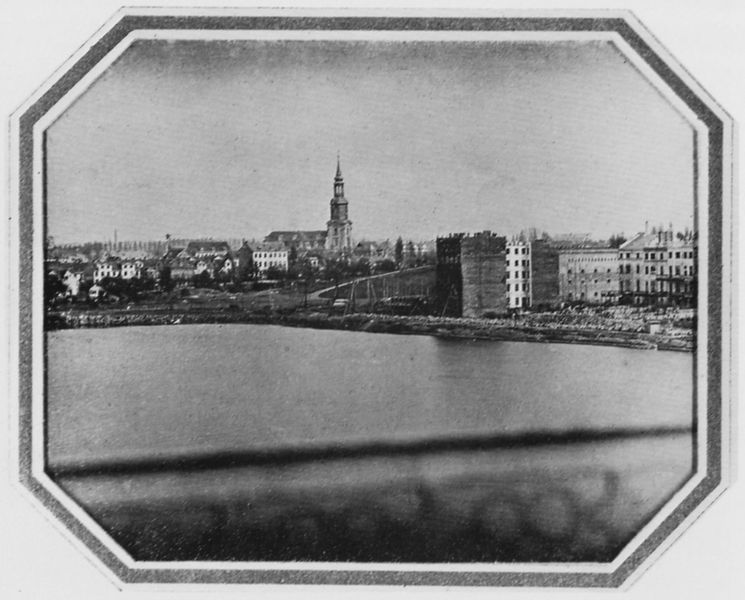
Titel: Außenalster mit dem Stadtteil St. Georg und St. Georger Kirche
Künstler: Carl Ferdinand Stelzner
Schlagwörter: himmel, wasser, weiß, fluss, see, stadt, ufer, fenster, grau, schwarz, strasse, blick, gebäude, weg, rahmen, häuser, hügel, brücke, kirche, wege, wiesen, turm, ansicht, dächer, hafen, krieg, geländer, skyline, foto, fotografie, stadtansicht, straßen, ruine, glockenturm, schwarzweiss, ruinen, photo, zerstört, staft, etagen, fotographie, achteck, achteckig, speicher, historisch, aufbau, hochhaus, großstadt, hamburg, hochhäuser, unschärfe, runieen